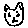
Label: cat